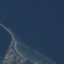
Land use / land cover class: SeaLake